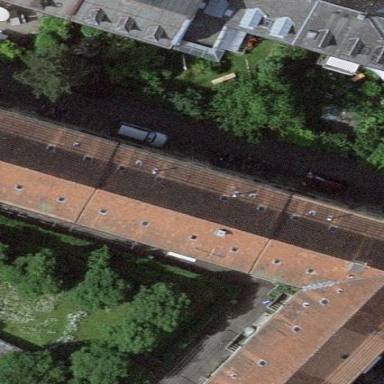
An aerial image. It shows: Apartment building with gambrel roof made of maroon roof tiles.